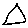
Label: triangle